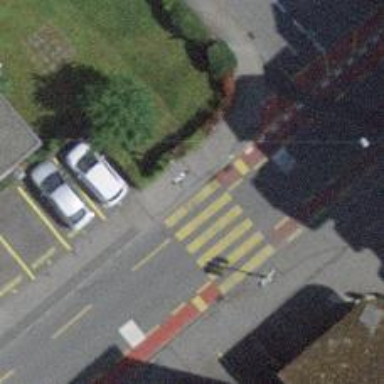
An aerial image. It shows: Kerb barrier.